Interaction volume radius: 10 \u00c5
Interaction volume height: 30 \u00c5
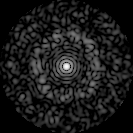
Disorder parameter: 0.8298